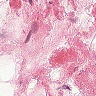
Metastatic tissue present: no